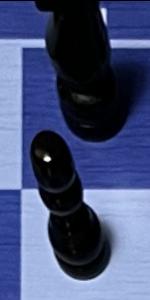
Label: Pawn_Black